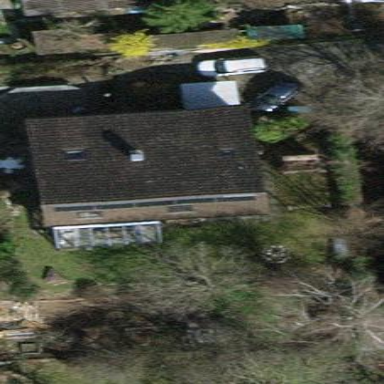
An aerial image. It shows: Detached building with saltbox roof shape.